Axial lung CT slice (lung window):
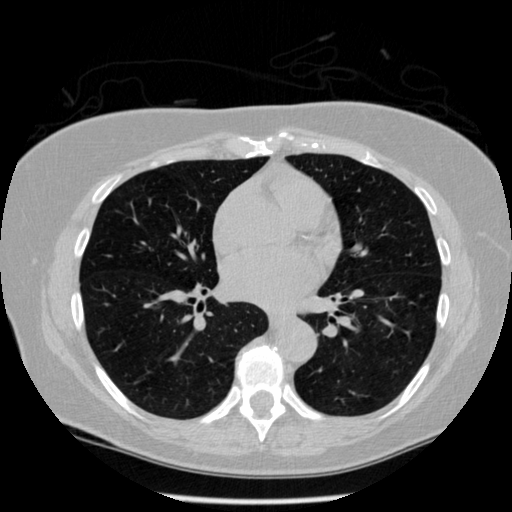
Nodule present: no